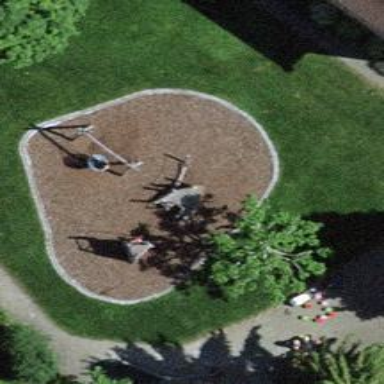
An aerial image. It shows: Playground area with woodchips surface.